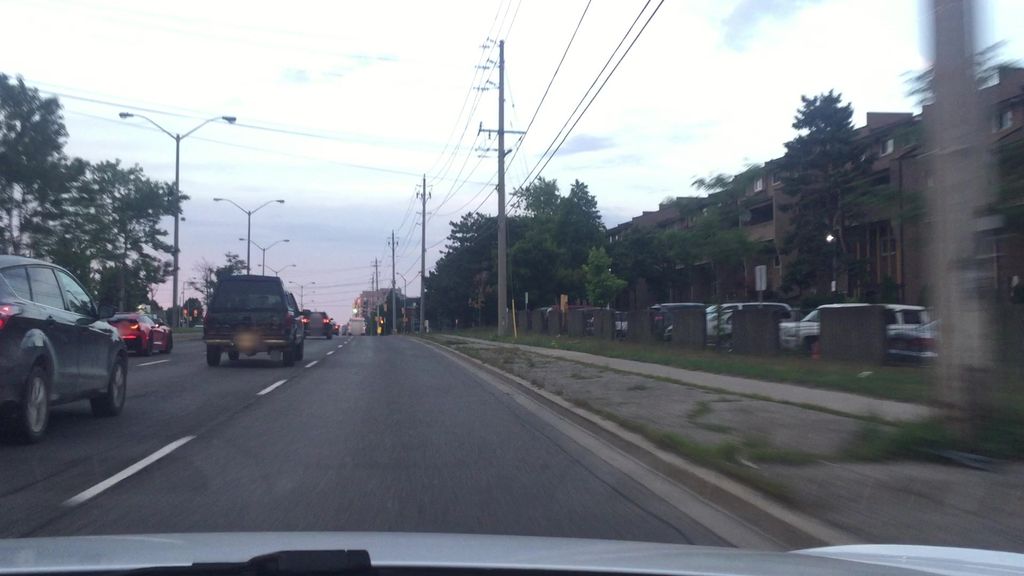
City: toronto